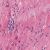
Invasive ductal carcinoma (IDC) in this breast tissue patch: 0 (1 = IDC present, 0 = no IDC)